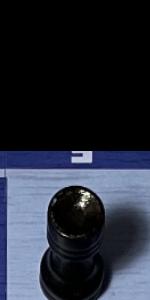
Label: Rook_Black